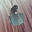
Label: 6